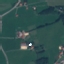
Label: Pasture